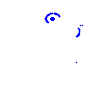
Particle: kaon